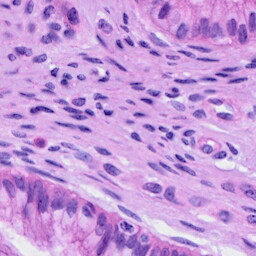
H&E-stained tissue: Cervix